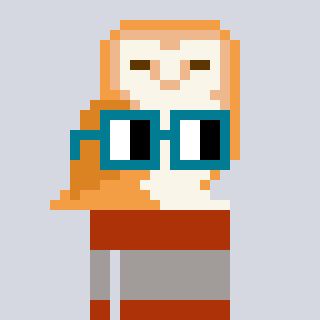
a pixel art character with square dark green glasses, a owl-shaped head and a hotbrown-colored body on a cool background